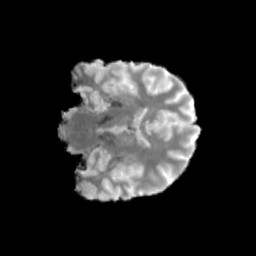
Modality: MD
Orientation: coronal
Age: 42
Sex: male
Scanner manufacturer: siemens
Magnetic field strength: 3 T
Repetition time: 3.23 s
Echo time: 0.0892 s